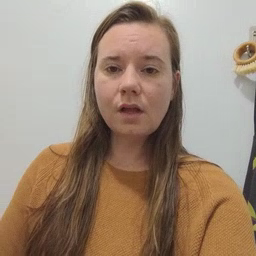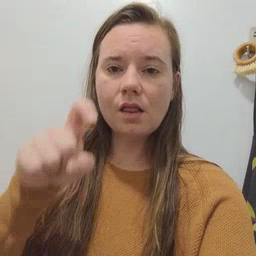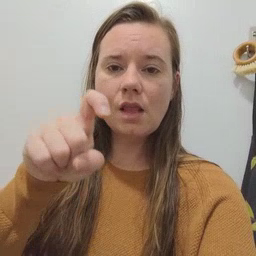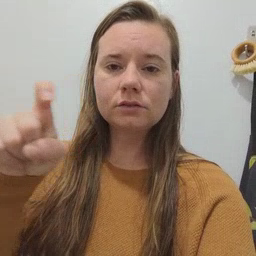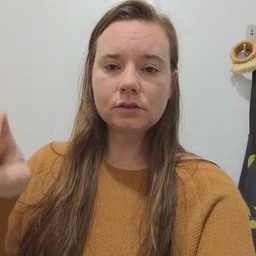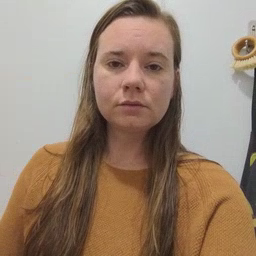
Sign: closet